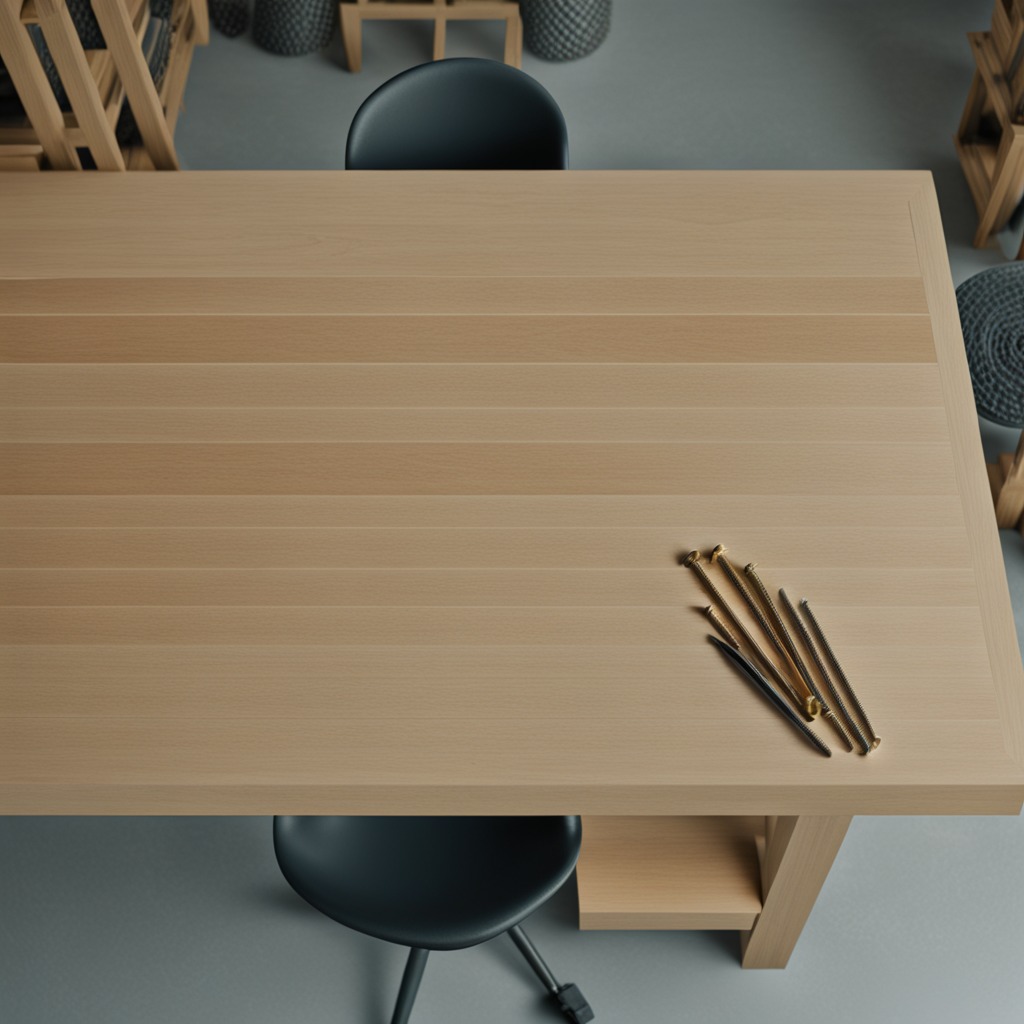
A metal screw is lying on the workbench inside a coastal fishing gear workshop.